Question: I need to handle an exception when web service is not available. In my app i am requesting an web service what will return me an XML data. My app is working correctly when web service is available. But when the web service is unavailable then my app become crash.how to catch that exception in java. Please note that i am developing an app for android.
when the web service is unavailable the it looks likes the following image

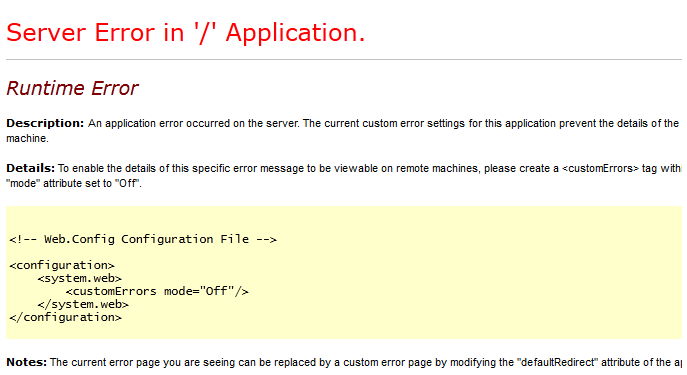
Answer: with this you can check webservice available or not
'''
public void isAvailable(){
// first check if there is a WiFi/data connection available... then:
URL url = new URL("URL HERE");
HttpURLConnection connection = (HttpURLConnection) url.openConnection();
connection.setRequestProperty("Connection", "close");
connection.setConnectTimeout(10000); // Timeout 10 seconds
connection.connect();
// If the web service is available
if (connection.getResponseCode() == 200) {
return true;
}
else return false;
}
'''